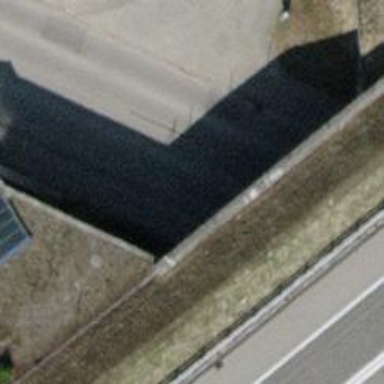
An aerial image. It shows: Tertiary road passing through tunnel.